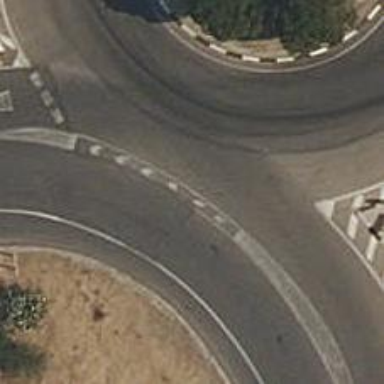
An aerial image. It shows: Asphalt road in residential area leading to roundabout.